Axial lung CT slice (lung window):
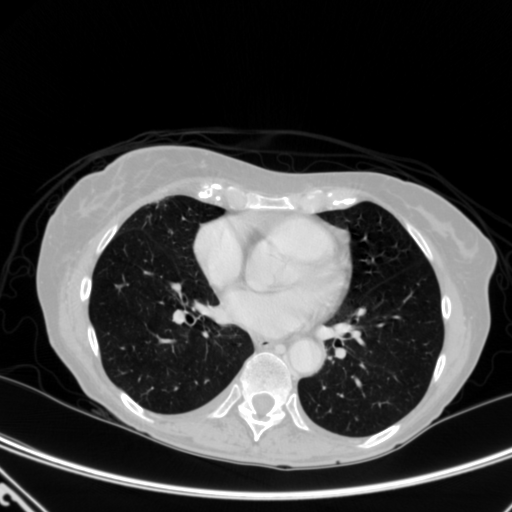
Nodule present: no